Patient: sex M, age 57
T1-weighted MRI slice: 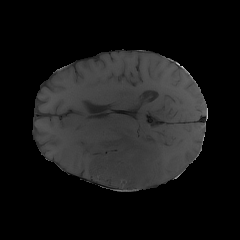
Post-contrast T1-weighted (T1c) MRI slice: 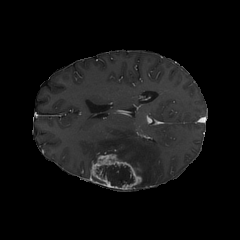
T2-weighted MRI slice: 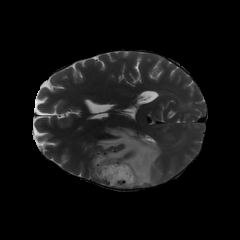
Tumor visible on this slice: yes
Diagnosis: Glioblastoma, IDH-wildtype
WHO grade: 4